Question: I have this style:
'''
<Style TargetType="{x:Type local:ImageButton}" BasedOn="{StaticResource {x:Type Button}}">
<Setter Property="Template">
<Setter.Value>
<ControlTemplate TargetType="{x:Type local:ImageButton}">
<Border>
<StackPanel Orientation="Horizontal">
<Viewbox x:Name="ViewBoxInternal" Child="{TemplateBinding Child}"/>
<TextBlock x:Name="TextBlockInternal" Text="{TemplateBinding Text}" />
</StackPanel>
</Border>
</ControlTemplate>
</Setter.Value>
</Setter>
</Style>
'''
And I have two dependency properties.
'''
static ImageButton()
{
DefaultStyleKeyProperty.OverrideMetadata(typeof(ImageButton), new FrameworkPropertyMetadata(typeof(ImageButton)));
ChildProperty = DependencyProperty.Register("Child", typeof(UIElement), typeof(ImageButton), new FrameworkPropertyMetadata());
TextProperty = DependencyProperty.Register("Text", typeof(string), typeof(ImageButton), new FrameworkPropertyMetadata("Button"));
}
'''
I can set the 'Text' property without a problem, but somehow I can't set the Child of my 'Viewbox'.
The 'Viewbox' should receive a 'Canvas' as a 'Child'.
Calling this way, gives me an error:
'''
<custom:ImageButton Text="New" Width="41" Child="{StaticResource NewIcon}"/>
'''
## Now, working...
As @Xaml-Lover said, you need this:
'''
<Viewbox x:Name="ViewBoxInternal">
<ContentPresenter ContentSource="{TemplateBinding Content}" Width="Auto" Height="Auto"/>
</Viewbox>
'''
And you need to call like this:
'''
<custom:ImageButton Text="New" Content="{StaticResource NewIcon}" />
'''

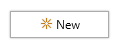
Answer: This is because, the Child property of Viewbox is not a Dependency Property. A binding can only set to a Dependency property. I would suggest you to follow a different approach. Use ContentPresenter as a place holder for Child property and wrap it in a a Viewbox.
'''
<Viewbox x:Name="ViewBoxInternal">
<ContentPresenter ContentSource="Child"/>
</Viewbox>
'''